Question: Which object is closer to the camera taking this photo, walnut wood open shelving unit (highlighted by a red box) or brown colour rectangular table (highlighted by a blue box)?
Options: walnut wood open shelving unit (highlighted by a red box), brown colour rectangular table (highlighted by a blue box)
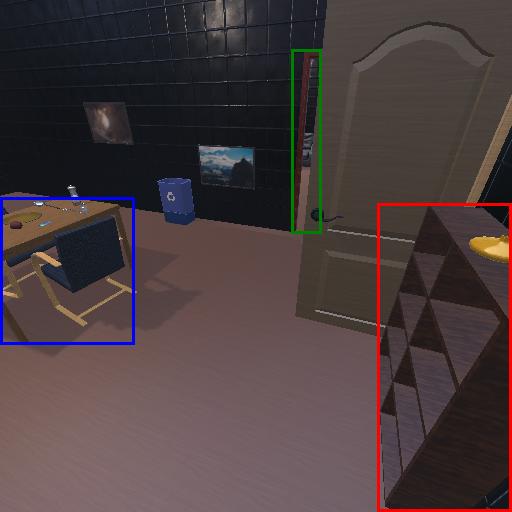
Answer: walnut wood open shelving unit (highlighted by a red box)